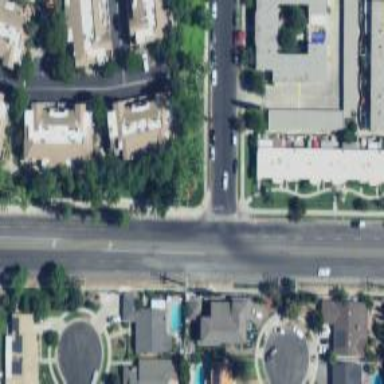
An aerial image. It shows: Residential road with asphalt surface and separate sidewalk.